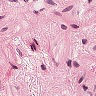
Metastatic tissue present: no